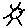
Label: sun